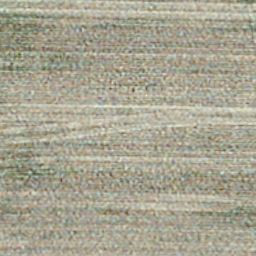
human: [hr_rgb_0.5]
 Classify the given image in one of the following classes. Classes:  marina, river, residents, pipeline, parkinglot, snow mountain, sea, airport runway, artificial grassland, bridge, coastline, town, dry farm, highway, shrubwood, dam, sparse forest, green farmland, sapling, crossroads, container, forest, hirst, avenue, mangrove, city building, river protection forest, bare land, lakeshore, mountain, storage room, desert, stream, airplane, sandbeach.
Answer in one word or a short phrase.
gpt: dry farm